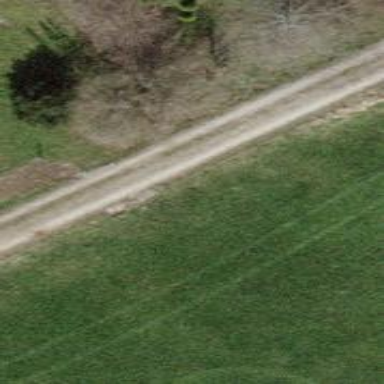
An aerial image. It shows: Compacted track road with grade3 tracktype.